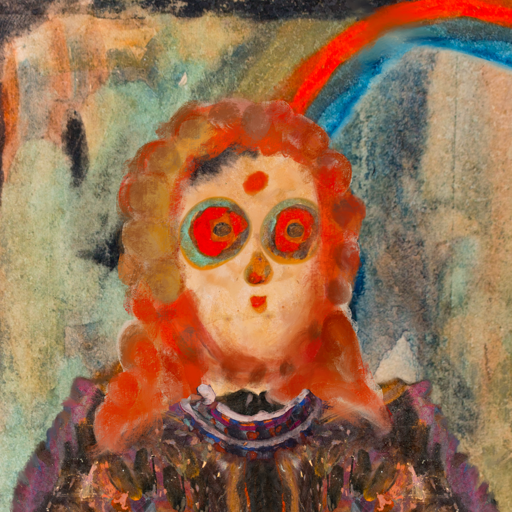
Background: Childish, Head And Neck Front: Childish, Face Front: Sisters, Bust: Gypsy_Queen, Hair Front: Rupkatha, Head Accessory: Blank, Second Necklace: Blank, Necklace: Hypocrite_1, Baby: Blank